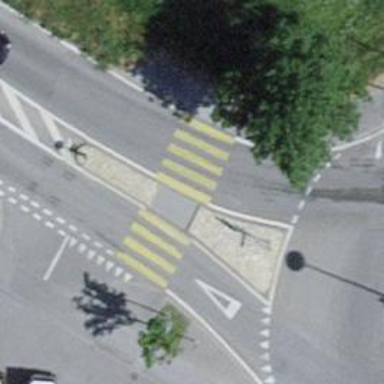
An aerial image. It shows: Uncontrolled zebra crossing with central island.